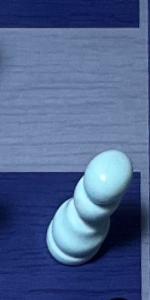
Label: Pawn_White